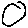
Label: flower